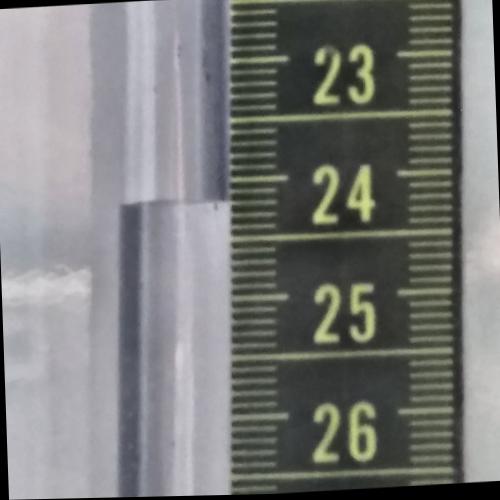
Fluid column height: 24.2 cm